Field crop: tomato
Growth stage: 2
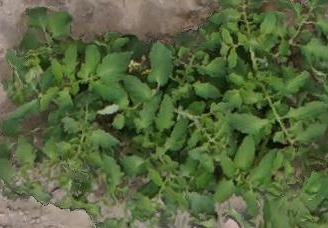
Species: tomato